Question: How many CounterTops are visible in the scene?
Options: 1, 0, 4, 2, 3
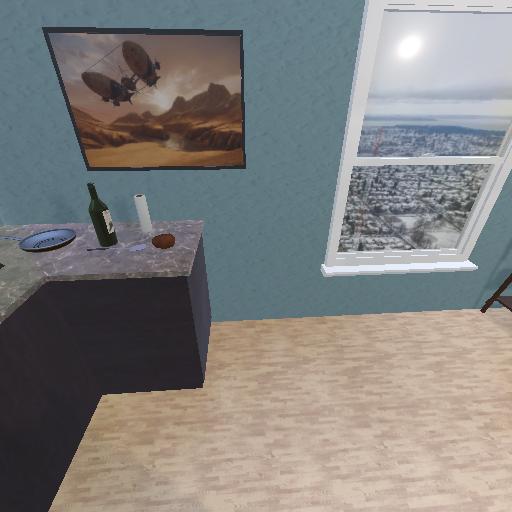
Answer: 1